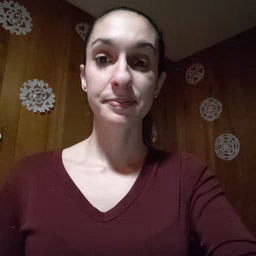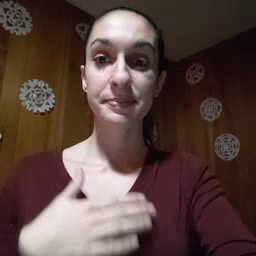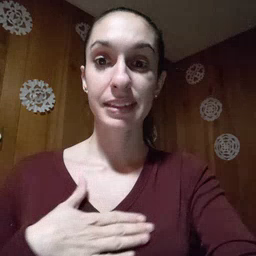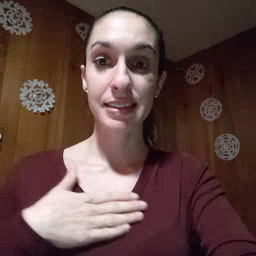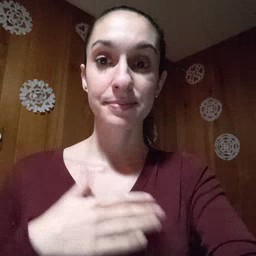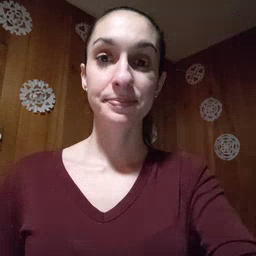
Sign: please